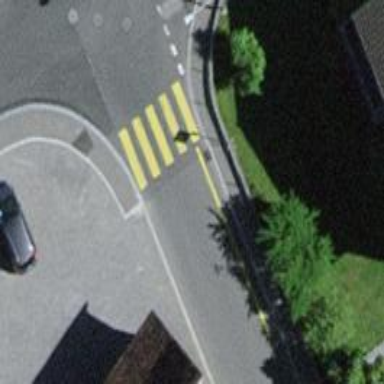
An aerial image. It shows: Marked zebra crossing on the road.